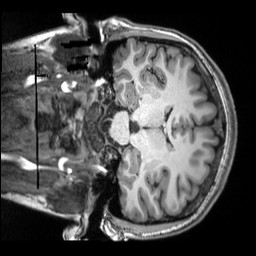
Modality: T1w
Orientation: coronal
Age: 18
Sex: male